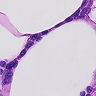
Metastatic tissue present: no